Interaction volume radius: 5 \u00c5
Interaction volume height: 15 \u00c5
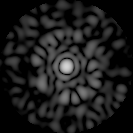
Disorder parameter: 0.8045